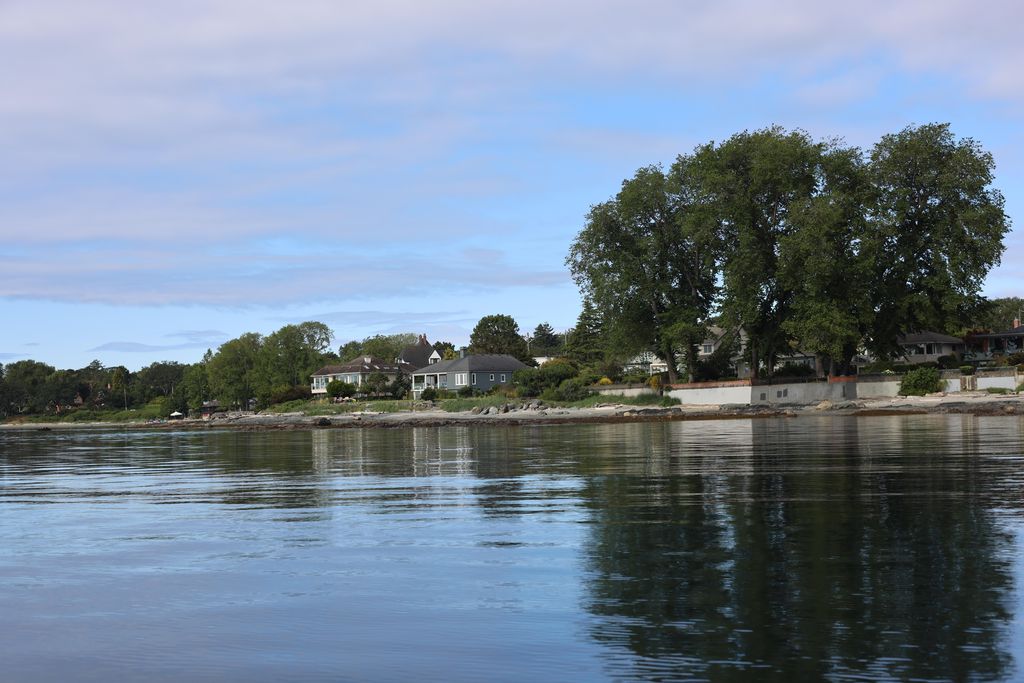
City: victoria